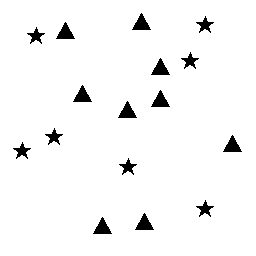
Squares: 0
Triangles: 9
Stars: 7
Total shapes: 16